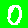
Digit: 0